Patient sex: M
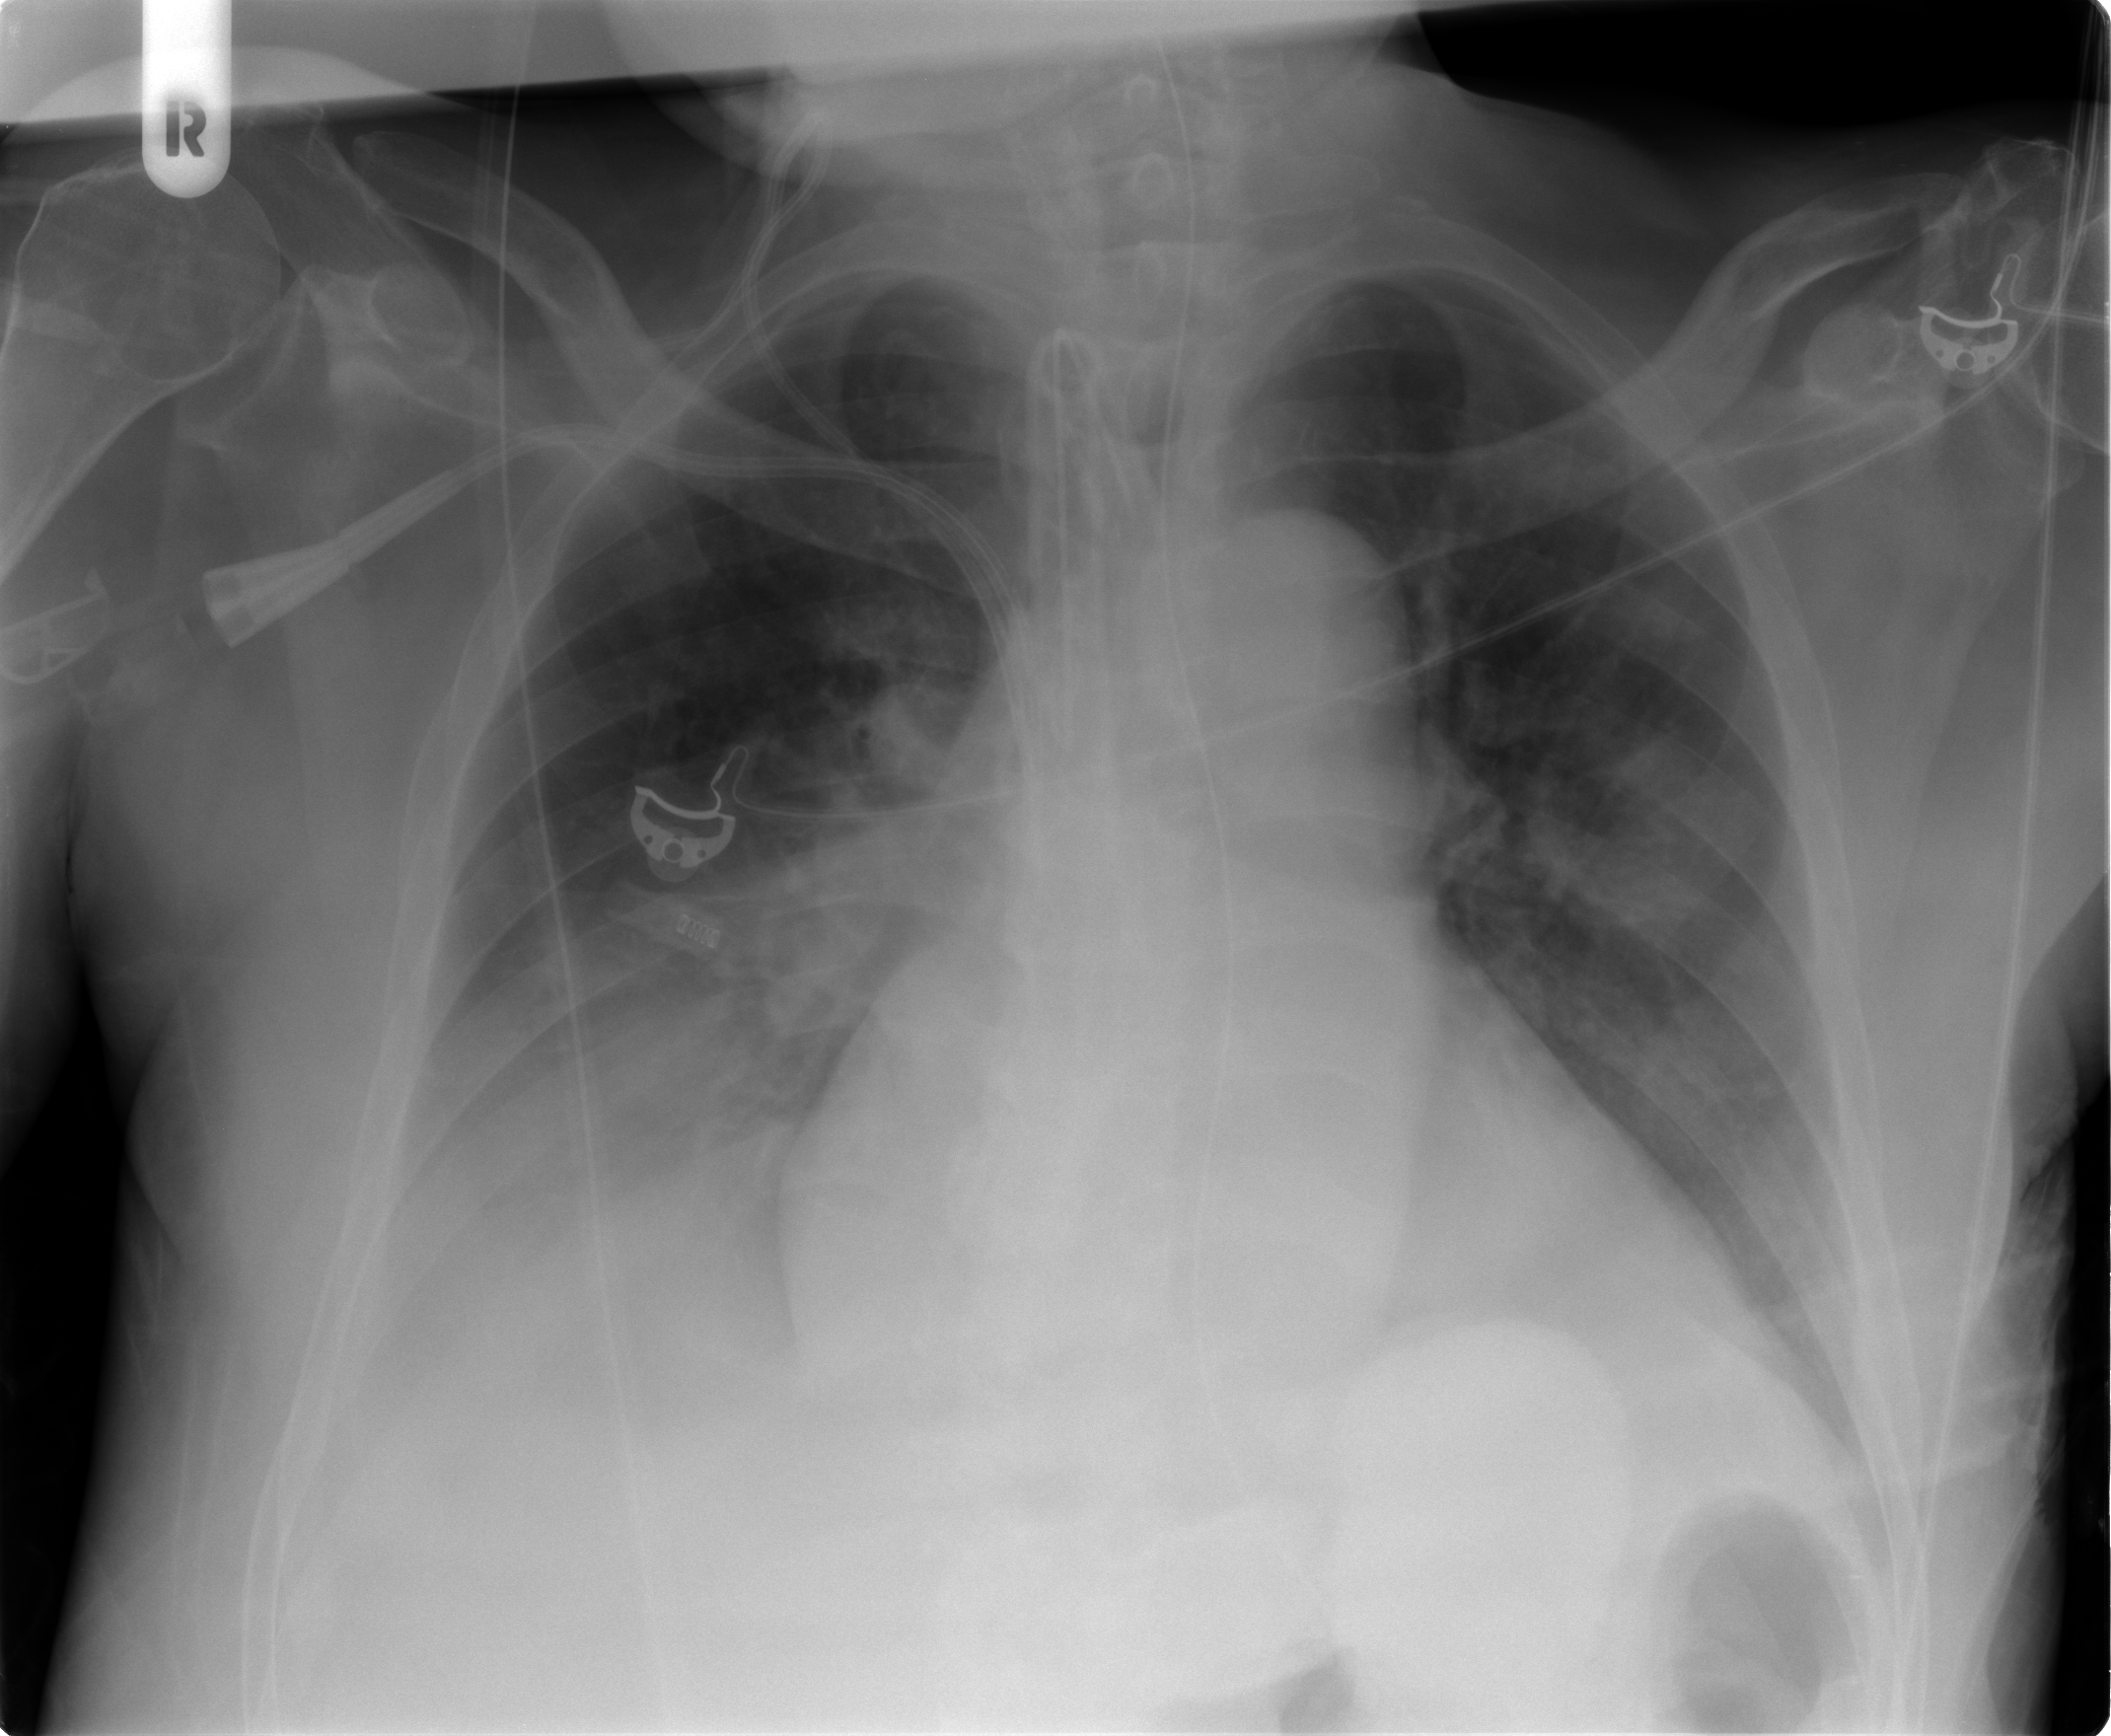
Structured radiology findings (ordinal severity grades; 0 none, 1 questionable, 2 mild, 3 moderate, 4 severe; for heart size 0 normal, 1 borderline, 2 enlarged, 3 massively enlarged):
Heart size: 2
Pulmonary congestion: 2
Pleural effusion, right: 3
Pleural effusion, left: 0
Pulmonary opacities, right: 2
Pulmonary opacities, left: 1
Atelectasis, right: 3
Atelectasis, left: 1